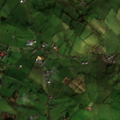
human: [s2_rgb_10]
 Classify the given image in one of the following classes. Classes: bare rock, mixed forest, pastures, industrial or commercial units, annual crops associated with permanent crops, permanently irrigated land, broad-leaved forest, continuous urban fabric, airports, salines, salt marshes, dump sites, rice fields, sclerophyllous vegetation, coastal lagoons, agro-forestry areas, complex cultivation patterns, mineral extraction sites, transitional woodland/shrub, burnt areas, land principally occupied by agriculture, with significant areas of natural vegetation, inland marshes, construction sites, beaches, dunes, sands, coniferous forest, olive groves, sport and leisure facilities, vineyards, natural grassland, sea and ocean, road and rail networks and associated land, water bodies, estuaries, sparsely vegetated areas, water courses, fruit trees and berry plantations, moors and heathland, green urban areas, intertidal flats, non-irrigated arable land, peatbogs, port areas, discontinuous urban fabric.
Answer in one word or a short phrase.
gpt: pastures